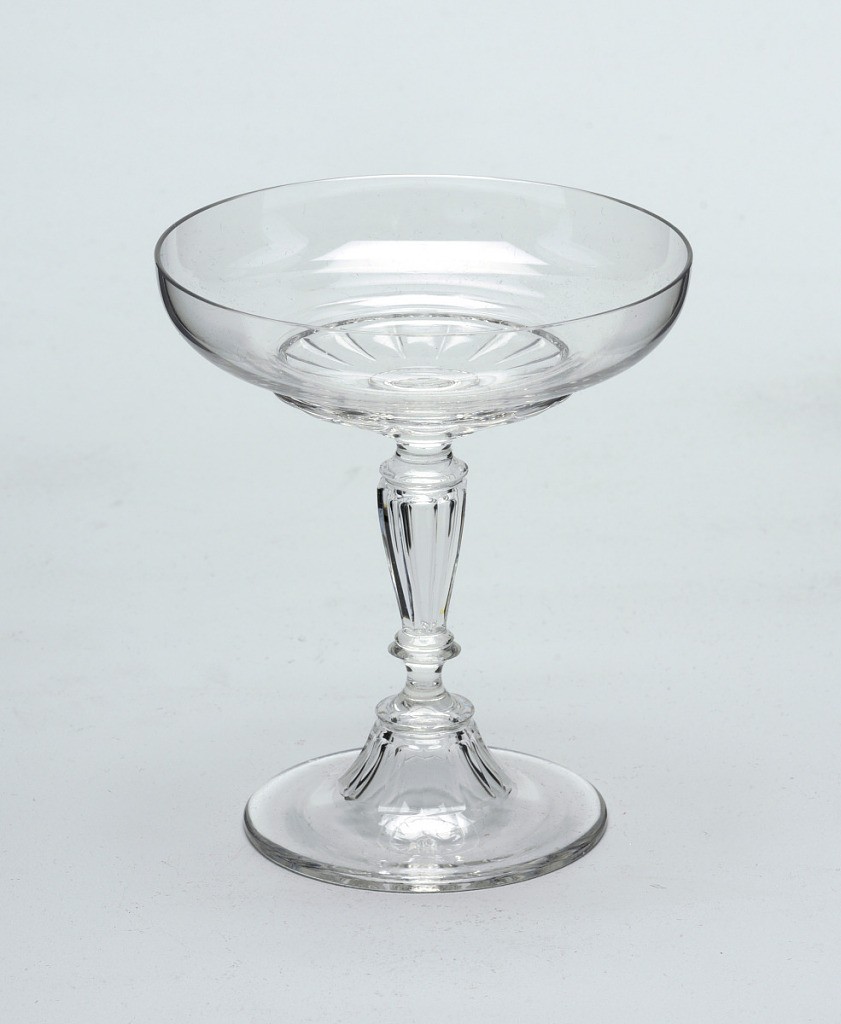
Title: No. 176
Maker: Ludwig Lobmeyr, Austrian, 1829 - 1917
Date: ca. 1880
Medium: Mouth-blown crystal, hand-cut and polished
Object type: Champagne cup
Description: Mouth-blown crystal, hand-cut and polished